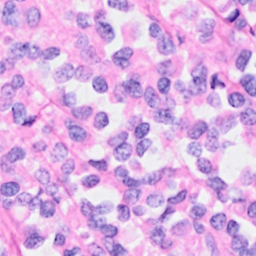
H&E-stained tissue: Breast